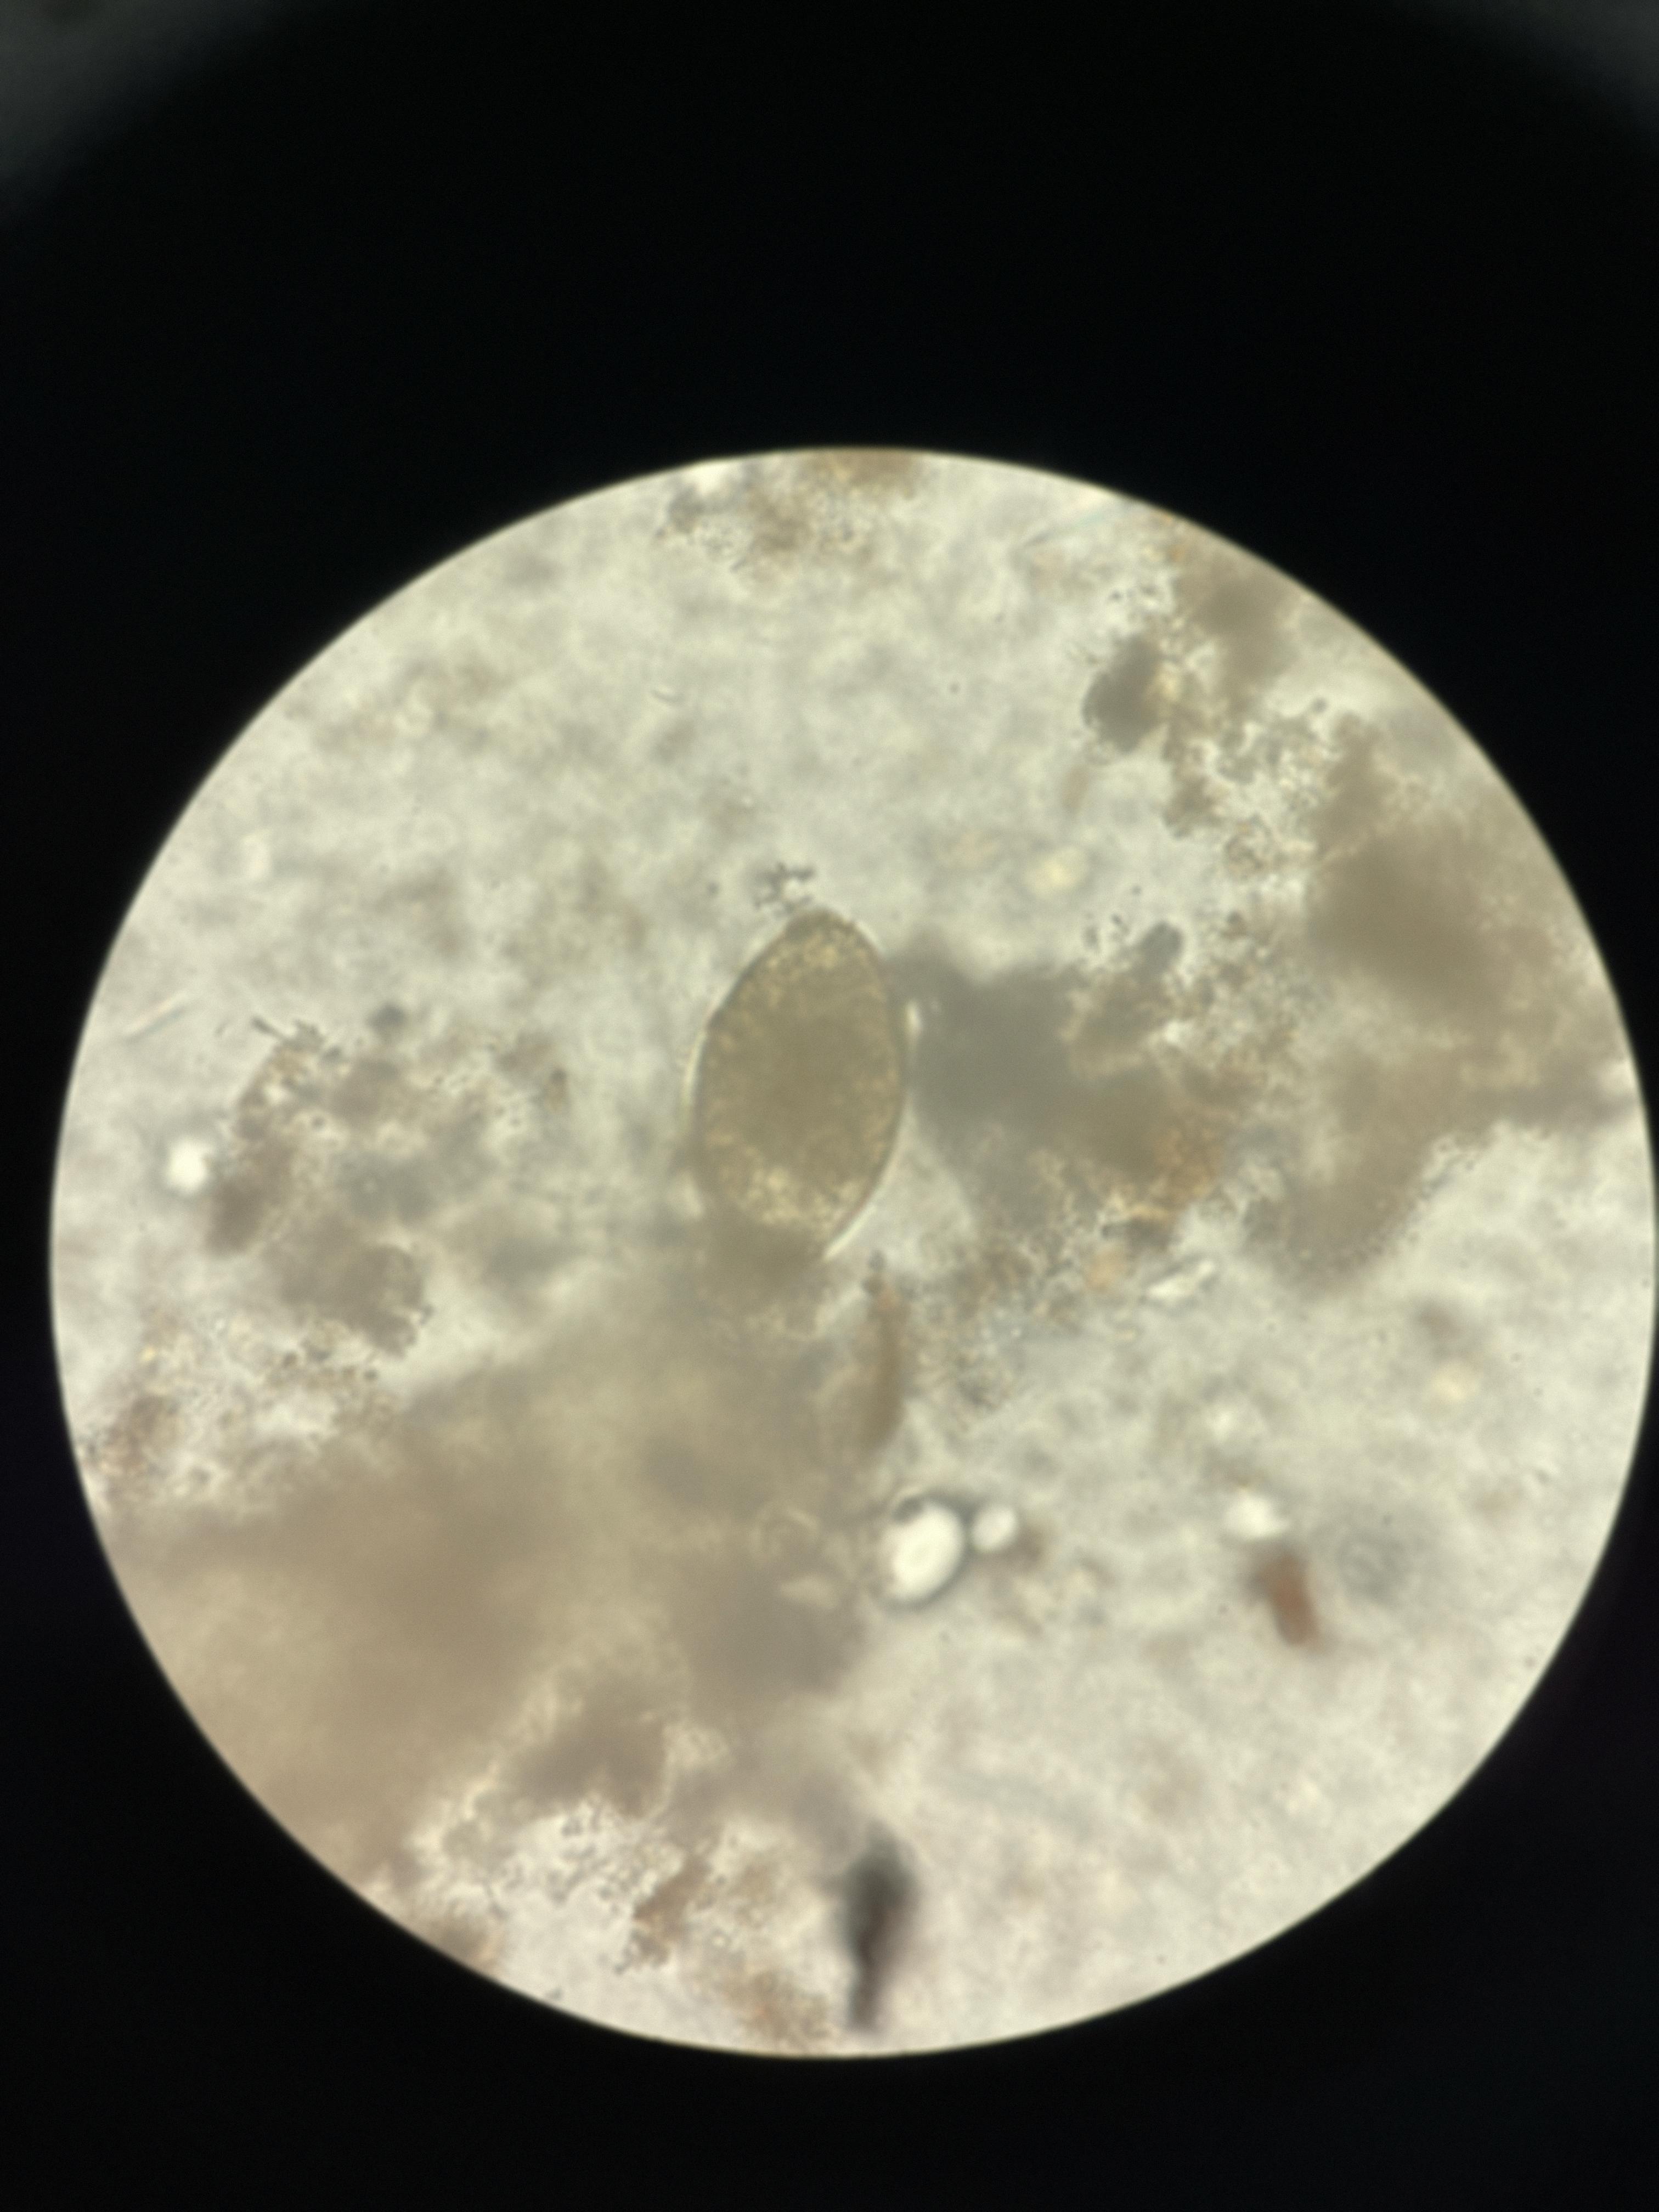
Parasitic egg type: Fasciolopsis buski